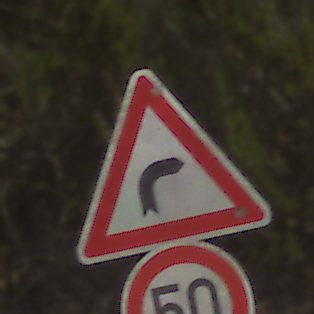
Verkehrszeichen: KurveRechts
Zusatzzeichen unten: Geschwindigkeit50
Umgebung: Outdoor, RoadRail
Tageszeit: MorningAfternoon
Wetter: PartlyCloudy
Licht: Natural
Jahreszeit: NotSpecified
Kontrast: HighContrast